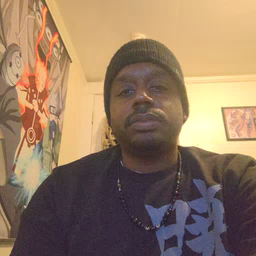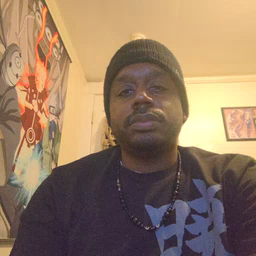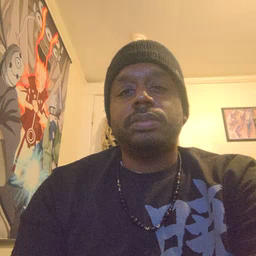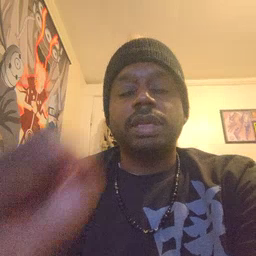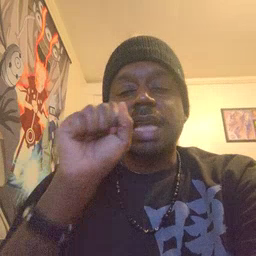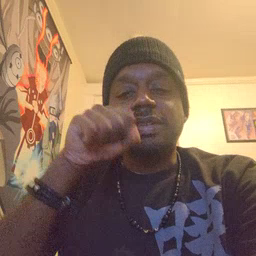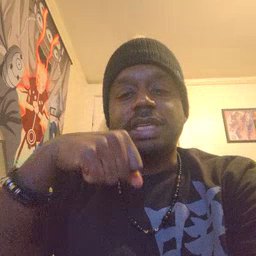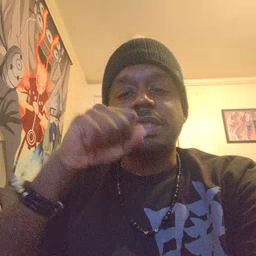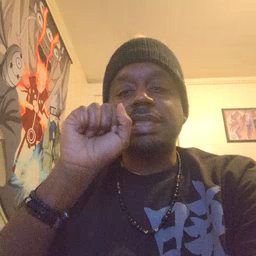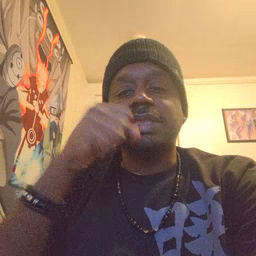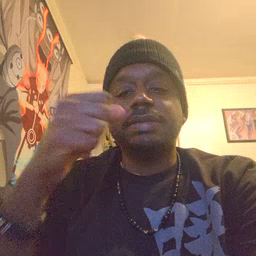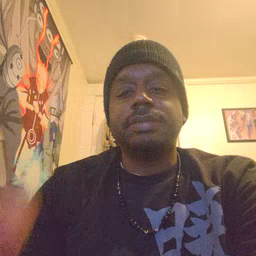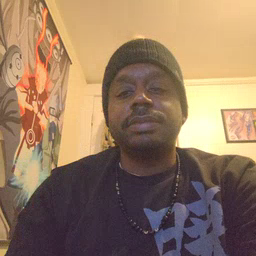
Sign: carrot